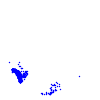
Particle: electron